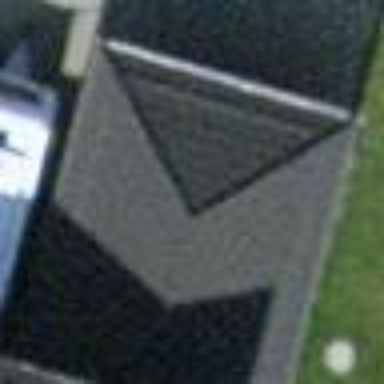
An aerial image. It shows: Garage.